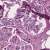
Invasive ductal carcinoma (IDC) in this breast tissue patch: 1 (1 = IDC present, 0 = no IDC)